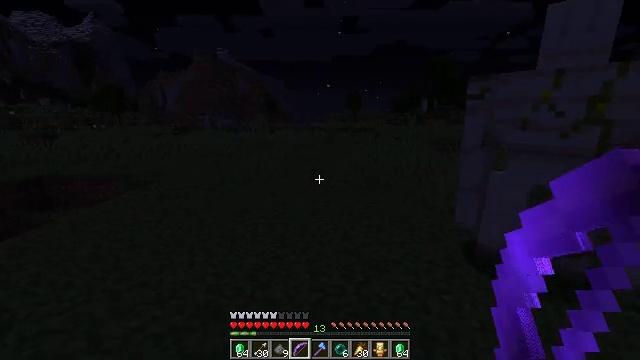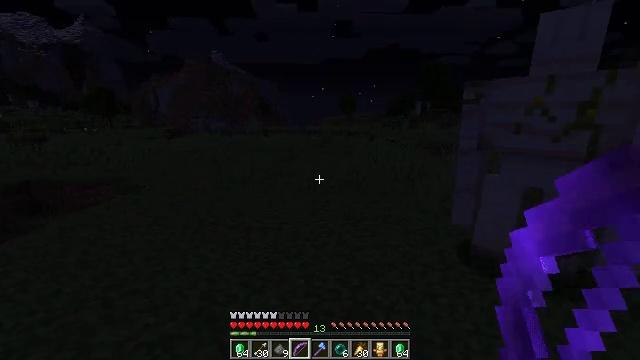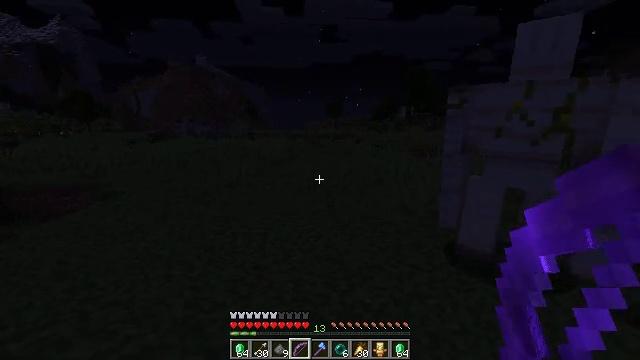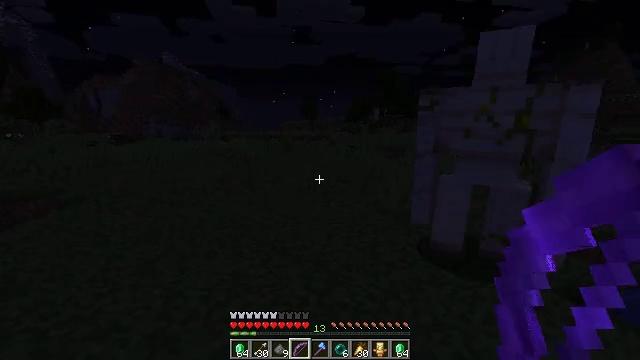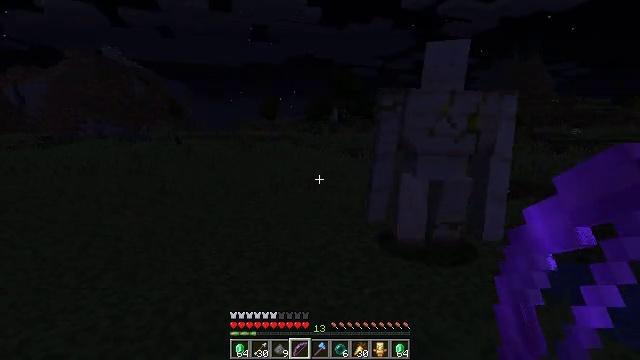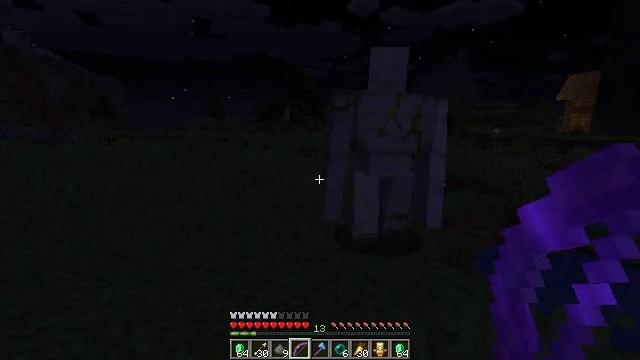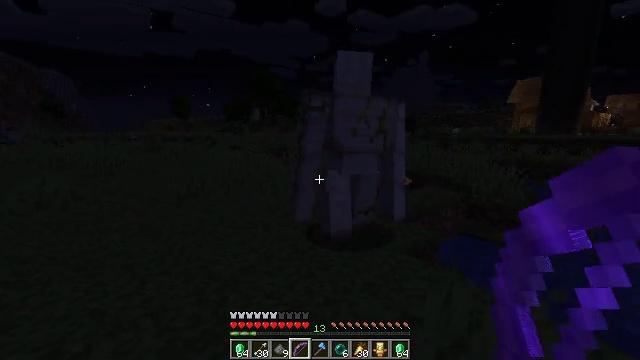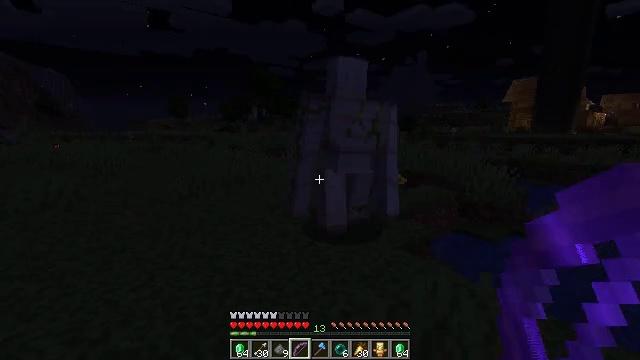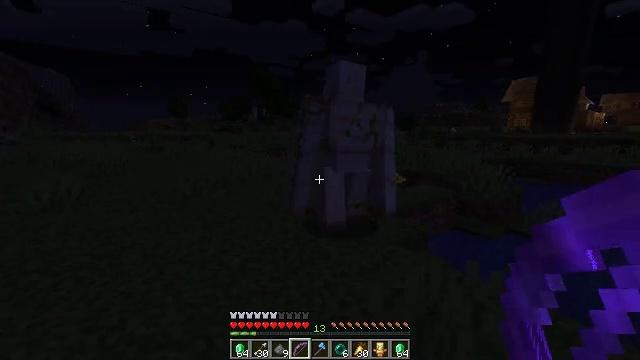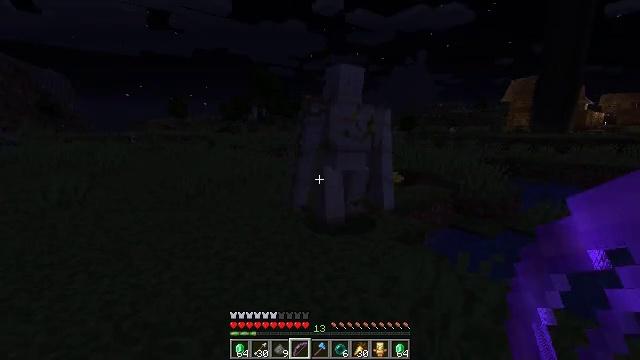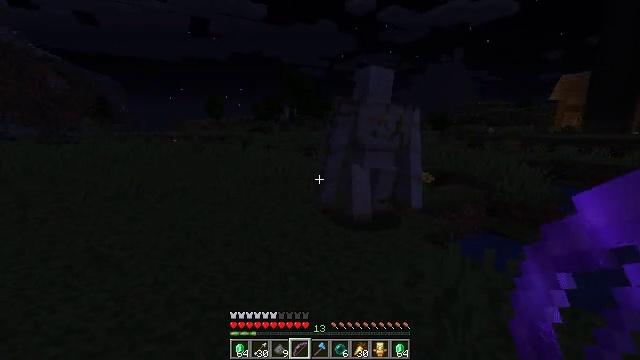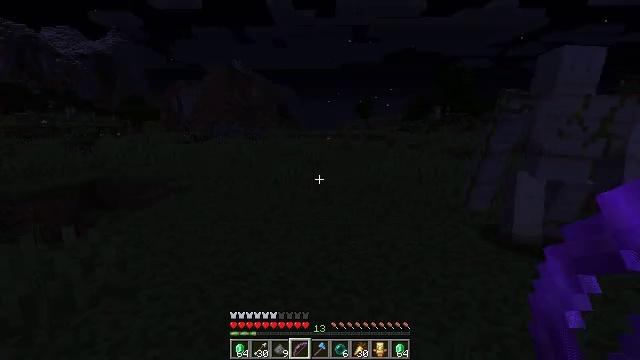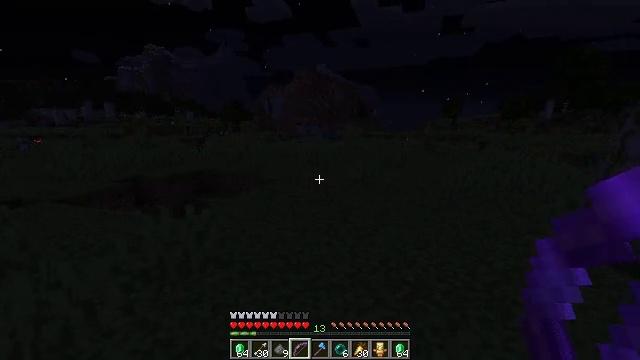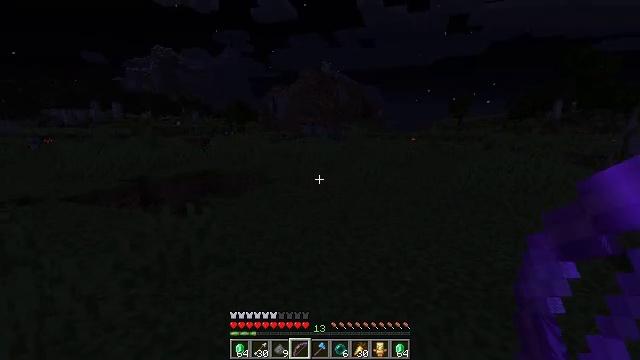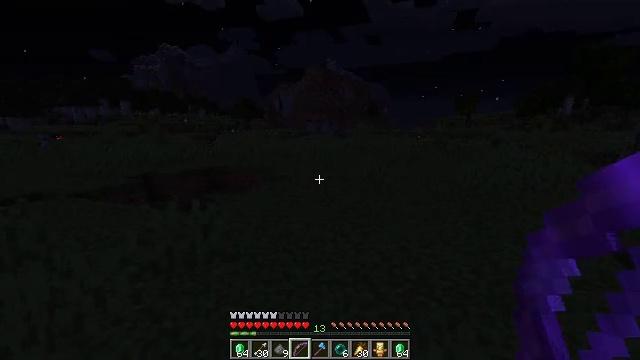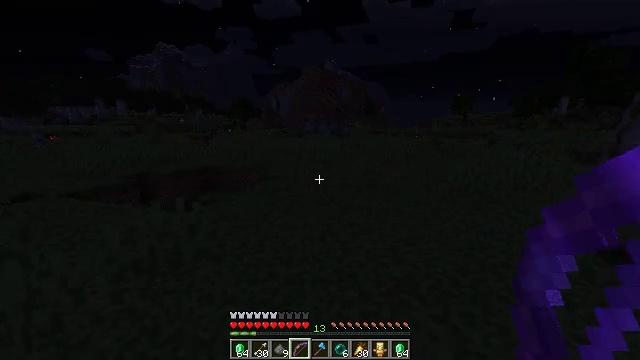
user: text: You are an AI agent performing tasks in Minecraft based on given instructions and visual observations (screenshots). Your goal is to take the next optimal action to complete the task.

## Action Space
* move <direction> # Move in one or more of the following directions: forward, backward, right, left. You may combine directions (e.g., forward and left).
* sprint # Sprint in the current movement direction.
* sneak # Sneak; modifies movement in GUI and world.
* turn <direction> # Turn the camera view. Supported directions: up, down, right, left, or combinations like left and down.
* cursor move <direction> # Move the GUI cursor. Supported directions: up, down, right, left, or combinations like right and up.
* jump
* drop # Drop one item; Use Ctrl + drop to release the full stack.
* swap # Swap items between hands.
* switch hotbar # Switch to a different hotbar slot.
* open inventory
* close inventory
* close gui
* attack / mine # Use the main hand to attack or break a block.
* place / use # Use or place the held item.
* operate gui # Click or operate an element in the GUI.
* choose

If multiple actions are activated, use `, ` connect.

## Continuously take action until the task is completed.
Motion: motion action
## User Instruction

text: Use paper and gunpowder to craft a firework rocket.
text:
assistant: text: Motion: turn right
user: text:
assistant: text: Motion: turn right
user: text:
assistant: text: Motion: turn right
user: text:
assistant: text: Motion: turn right
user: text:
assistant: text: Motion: turn right
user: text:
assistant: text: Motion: move back, turn right
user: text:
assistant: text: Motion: move back
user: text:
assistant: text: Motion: move back
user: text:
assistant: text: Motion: move back
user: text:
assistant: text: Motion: turn left
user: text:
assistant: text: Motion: turn left
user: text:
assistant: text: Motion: turn left
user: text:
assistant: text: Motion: move right, turn left
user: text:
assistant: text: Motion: move right, turn left
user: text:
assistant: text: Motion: move right
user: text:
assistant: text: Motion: move right
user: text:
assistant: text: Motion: move right
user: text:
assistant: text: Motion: move forward and move right
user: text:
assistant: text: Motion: move forward and move right
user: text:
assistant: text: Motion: move forward and move right, turn right
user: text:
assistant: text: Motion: move forward and move right
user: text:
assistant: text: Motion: move forward and move right
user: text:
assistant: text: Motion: move forward and move right
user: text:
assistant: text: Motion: move forward and move right
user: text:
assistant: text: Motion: move forward and move right
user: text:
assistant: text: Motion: move forward and move right
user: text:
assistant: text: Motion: move forward and move right
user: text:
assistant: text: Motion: move forward and move right
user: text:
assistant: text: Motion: no_op
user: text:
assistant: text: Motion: no_op